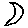
Label: moon